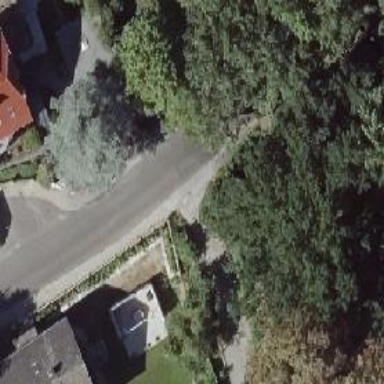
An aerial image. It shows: Residential road with asphalt surface and sidewalks on both sides. There's parallel parking lane on the left side.